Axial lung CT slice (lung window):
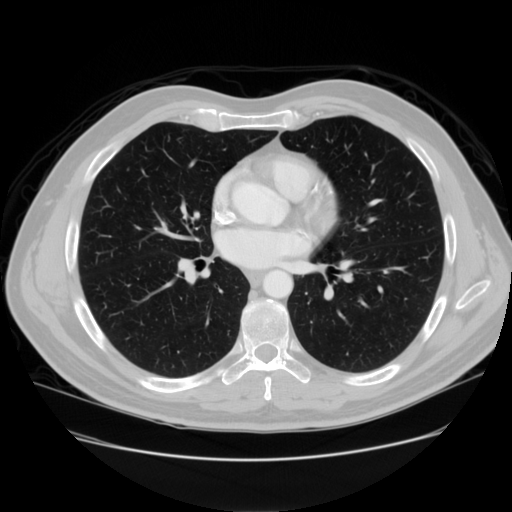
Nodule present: no